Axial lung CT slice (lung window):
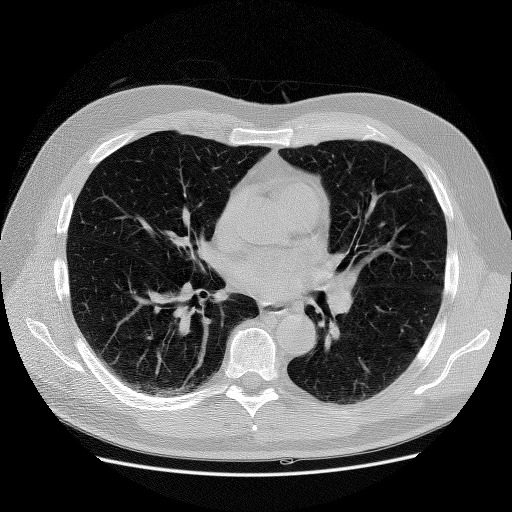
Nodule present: no